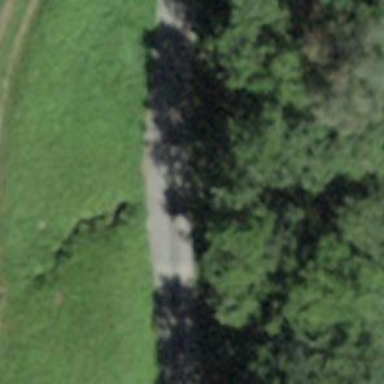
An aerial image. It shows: Culvert tunnel.